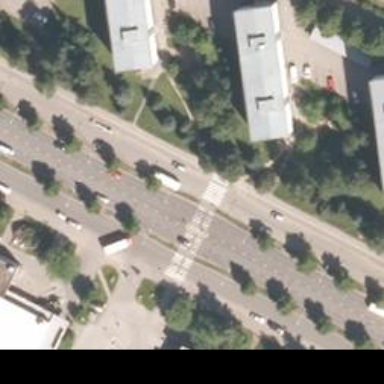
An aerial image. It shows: Crossing on the road.